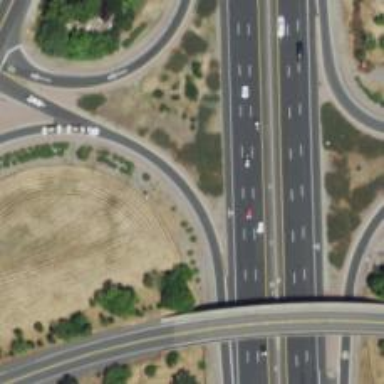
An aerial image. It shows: Motorway link.